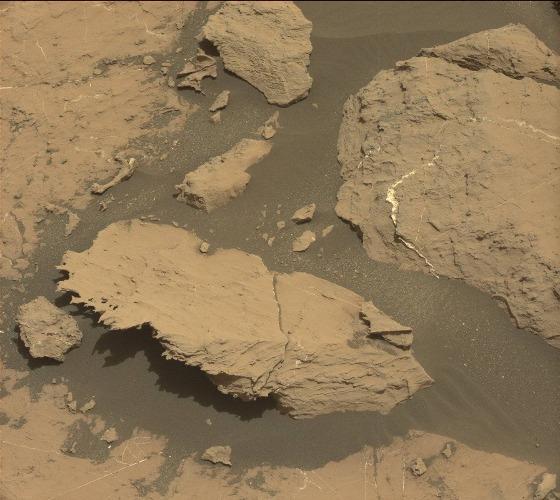
Terrain classes present: Bedrock, Gravel / Sand / Soil, Rock, Shadow